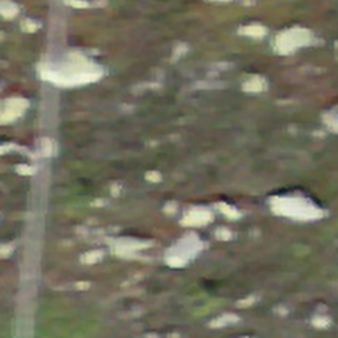
Label: other